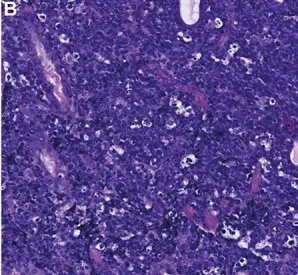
Microscopic appearance of the high-grade Burkitt's lymphoma. Stomach. Gastric mucosa with a dense lymphoid infiltrate in the lamina propria consisting of intermediate size monotonous lymphoma cells with round nuclei, fine chromatin, and multiple nucleoli. Mitoses are conspicuous. Multiple apoptotic bodies impart a starry sky pattern to the lesion (A, B: hematoxylin & eosin).
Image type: pathology (h&e)